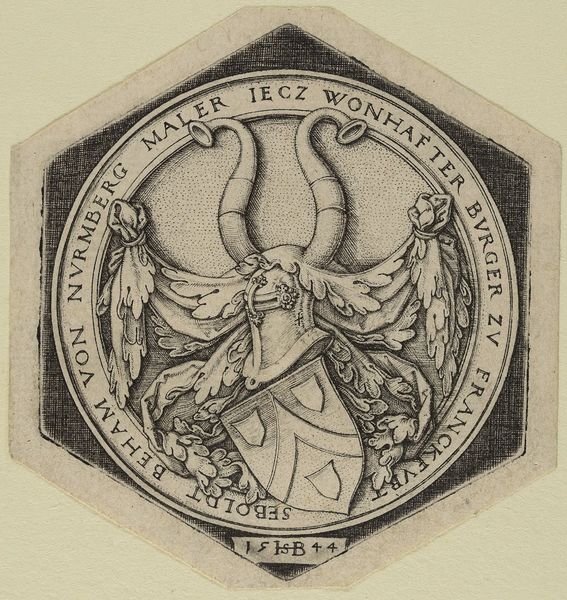
Titel: Wappen von Hans Sebald Beham
Künstler: Hans Sebald Beham
Standort: Hamburg
Institution: Museum für Kunst und Gewerbe Hamburg
Schlagwörter: symbol, renaissance, papier, grafik, graphik, fotografie, photographie, schild, panzer, druckgraphik, druckgrafik, radierung, stich, helm, wappen, hörner, kupferstich, nürnberg, frankfurt, wappenschild, familienwappen, reproduktionen, druckerzeugnisse, 1544, rüstung, ornamentstich, vorlageblätter, seboldt